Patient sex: F
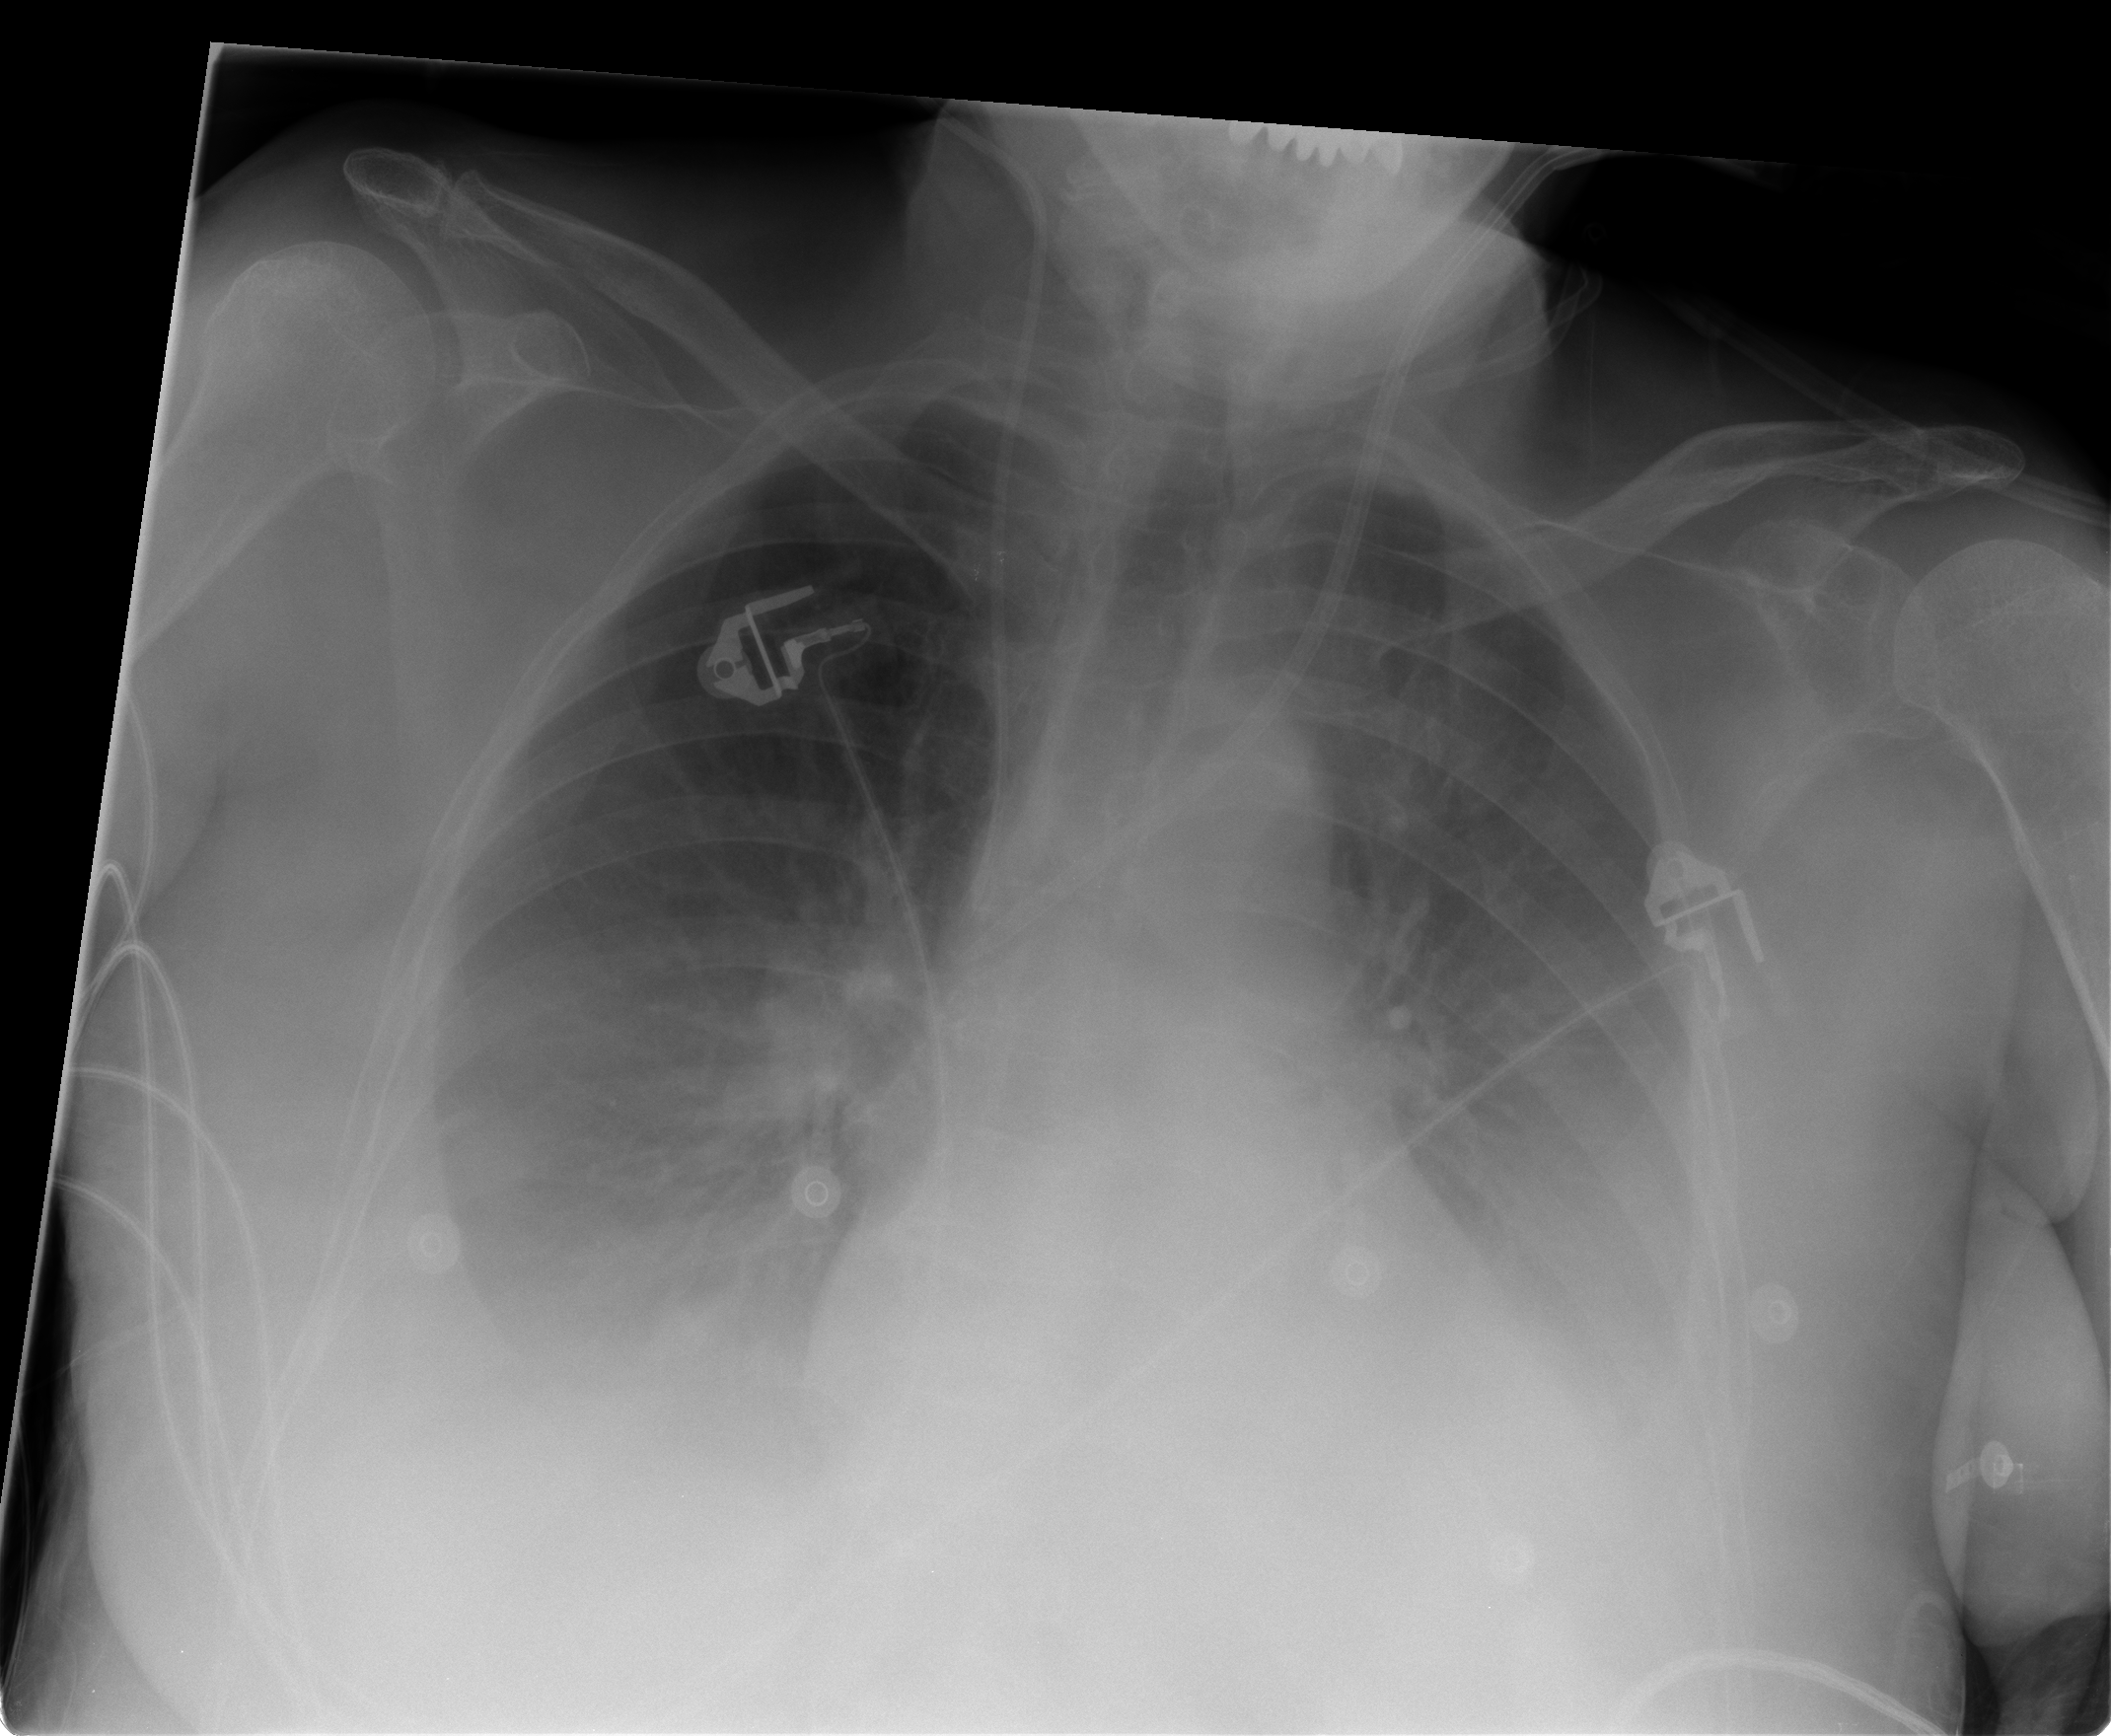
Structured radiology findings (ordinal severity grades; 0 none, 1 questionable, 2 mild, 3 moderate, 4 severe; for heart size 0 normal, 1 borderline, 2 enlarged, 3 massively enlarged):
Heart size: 1
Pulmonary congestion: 2
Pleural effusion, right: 3
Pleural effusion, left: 3
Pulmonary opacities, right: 0
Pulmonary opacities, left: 0
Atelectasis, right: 3
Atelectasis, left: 3